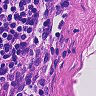
Metastatic tissue present: no